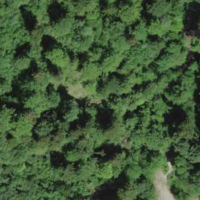
EUNIS habitat code: 41
Species observed at this site:
Lonicera acuminata
Lysichiton americanus